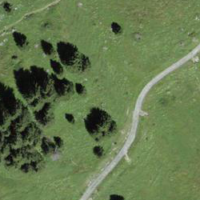
EUNIS habitat code: 23
Species observed at this site:
Saxicola rubetra